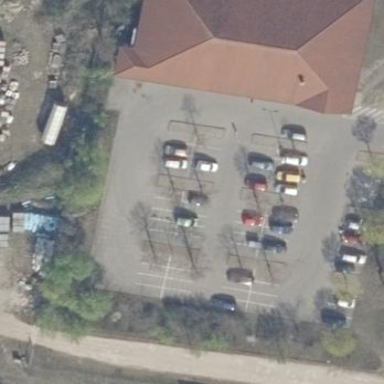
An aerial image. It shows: Parking area with surface.